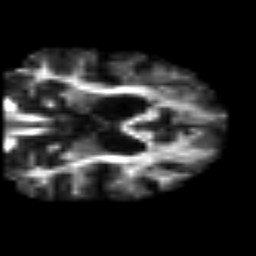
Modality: FA
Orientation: coronal
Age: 69
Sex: male
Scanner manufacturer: siemens
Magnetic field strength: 3 T
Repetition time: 3.2 s
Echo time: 0.081 s